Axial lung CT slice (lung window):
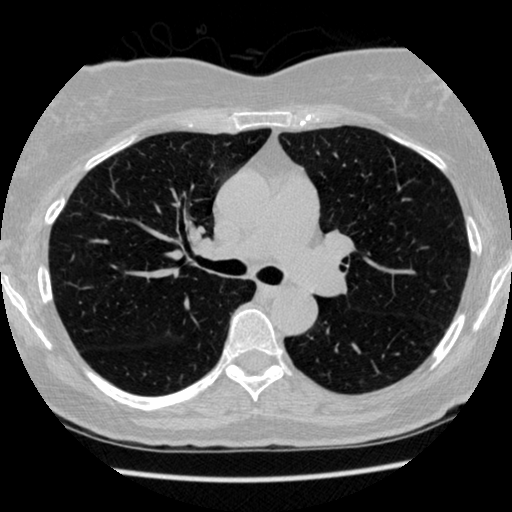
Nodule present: no